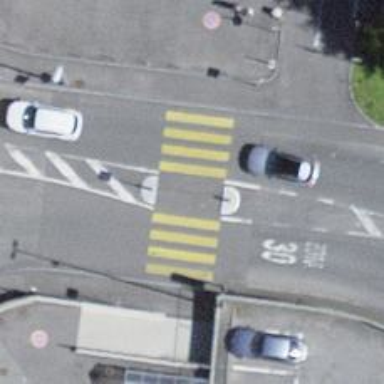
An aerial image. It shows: Uncontrolled road crossing with markings.